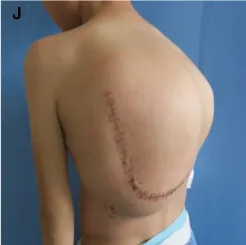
Surgery-related photographs of our patient. Frontal, lateral and dorsal photographs of the patient after resection of the trunk mass combined with sclerotherapy (H-J).
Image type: medical_photograph (other_medical_photograph)